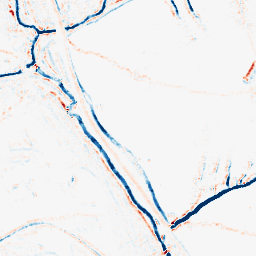
Category: morphological
Decomposition family: morphological_ellipse
Decomposition parameters: operation: average
width: 5
height: 5
Upsampling method: bilinear
Upsampling parameters: scale: 4
Upsampling scale: 4